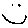
Label: smiley face